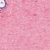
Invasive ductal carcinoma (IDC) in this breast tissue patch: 0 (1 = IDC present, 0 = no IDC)